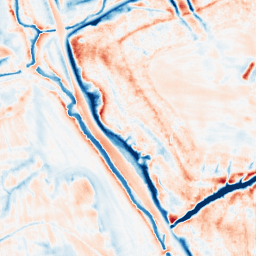
Category: multiscale
Decomposition family: dog_multiscale
Decomposition parameters: sigma_ratio: 1.6
n_scales: 5
base_sigma: 0.5
Upsampling method: fft_zeropad
Upsampling parameters: scale: 4
Upsampling scale: 4